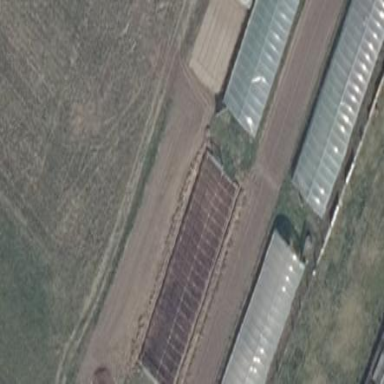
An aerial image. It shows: Greenhouse.